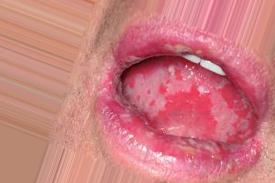
Condition: Mouth Ulcer